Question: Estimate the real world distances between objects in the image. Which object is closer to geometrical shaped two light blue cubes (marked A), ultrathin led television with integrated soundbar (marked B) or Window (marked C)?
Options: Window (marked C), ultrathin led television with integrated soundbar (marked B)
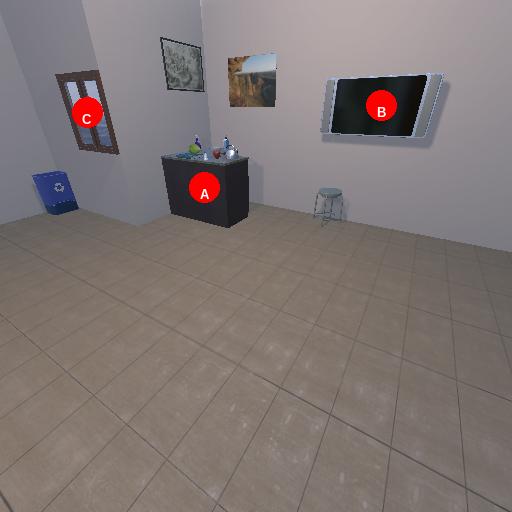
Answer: Window (marked C)